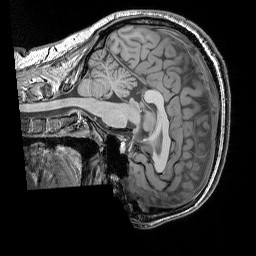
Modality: T1w
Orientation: sagittal
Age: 20
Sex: male
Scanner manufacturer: siemens
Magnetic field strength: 3 T
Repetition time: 1.9 s
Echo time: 0.00444 s